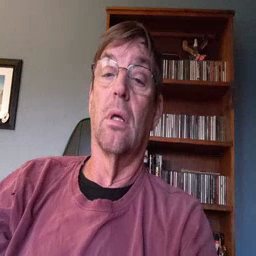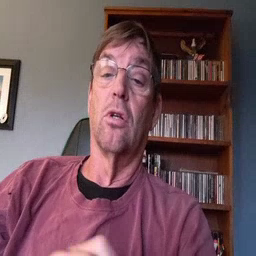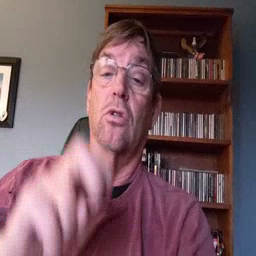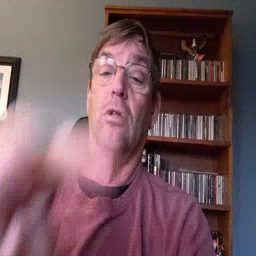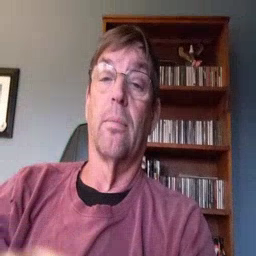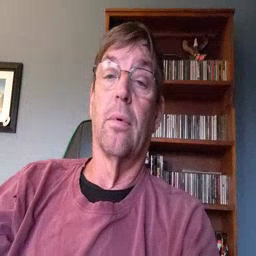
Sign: jump